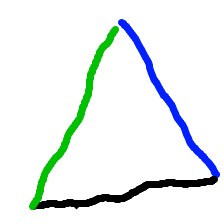
Shape: triangle